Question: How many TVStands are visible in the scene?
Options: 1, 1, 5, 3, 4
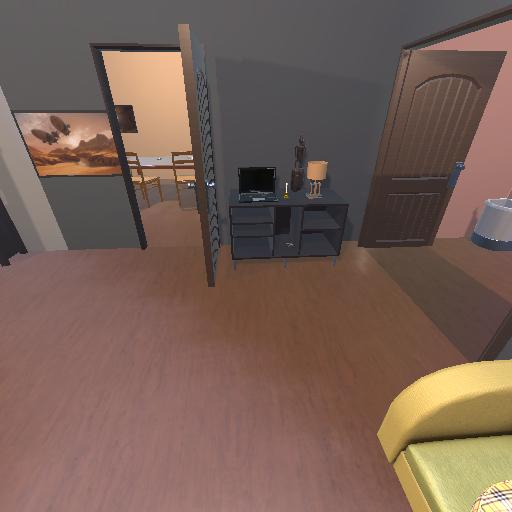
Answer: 1